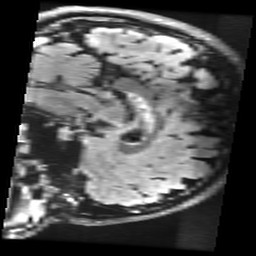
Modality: FLAIR
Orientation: sagittal
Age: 19
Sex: female
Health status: healthy
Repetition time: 12 s
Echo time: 0.09782 s